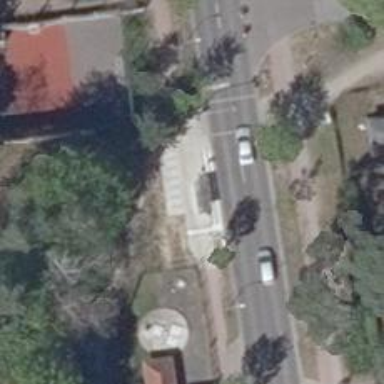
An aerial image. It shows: Public transport stop position.